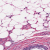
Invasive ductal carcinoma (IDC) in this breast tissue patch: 0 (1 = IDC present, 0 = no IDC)